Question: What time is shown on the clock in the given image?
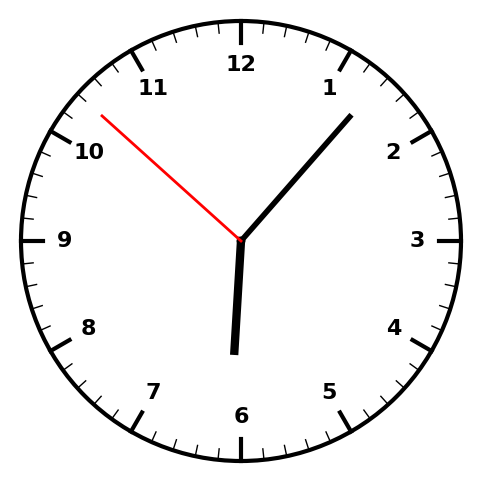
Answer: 06:06:52